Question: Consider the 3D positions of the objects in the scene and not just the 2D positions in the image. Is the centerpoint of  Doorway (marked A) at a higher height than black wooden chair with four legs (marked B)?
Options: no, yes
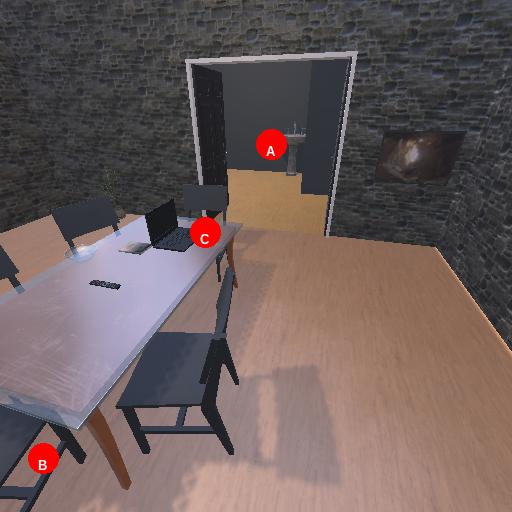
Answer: no